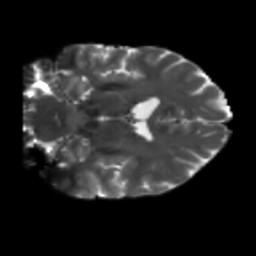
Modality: T2w
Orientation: coronal
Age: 42
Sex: male
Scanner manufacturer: siemens
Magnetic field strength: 3 T
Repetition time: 5.47 s
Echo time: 0.0854 s